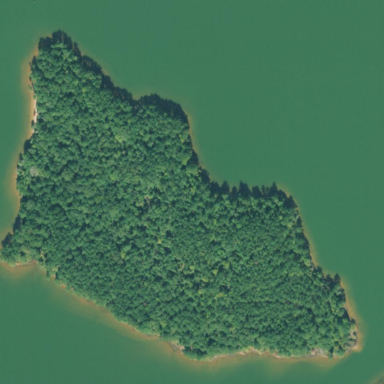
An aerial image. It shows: Island covered with woodland.